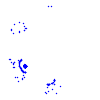
Particle: kaon